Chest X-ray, PA view. Patient: 52 years old, sex F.
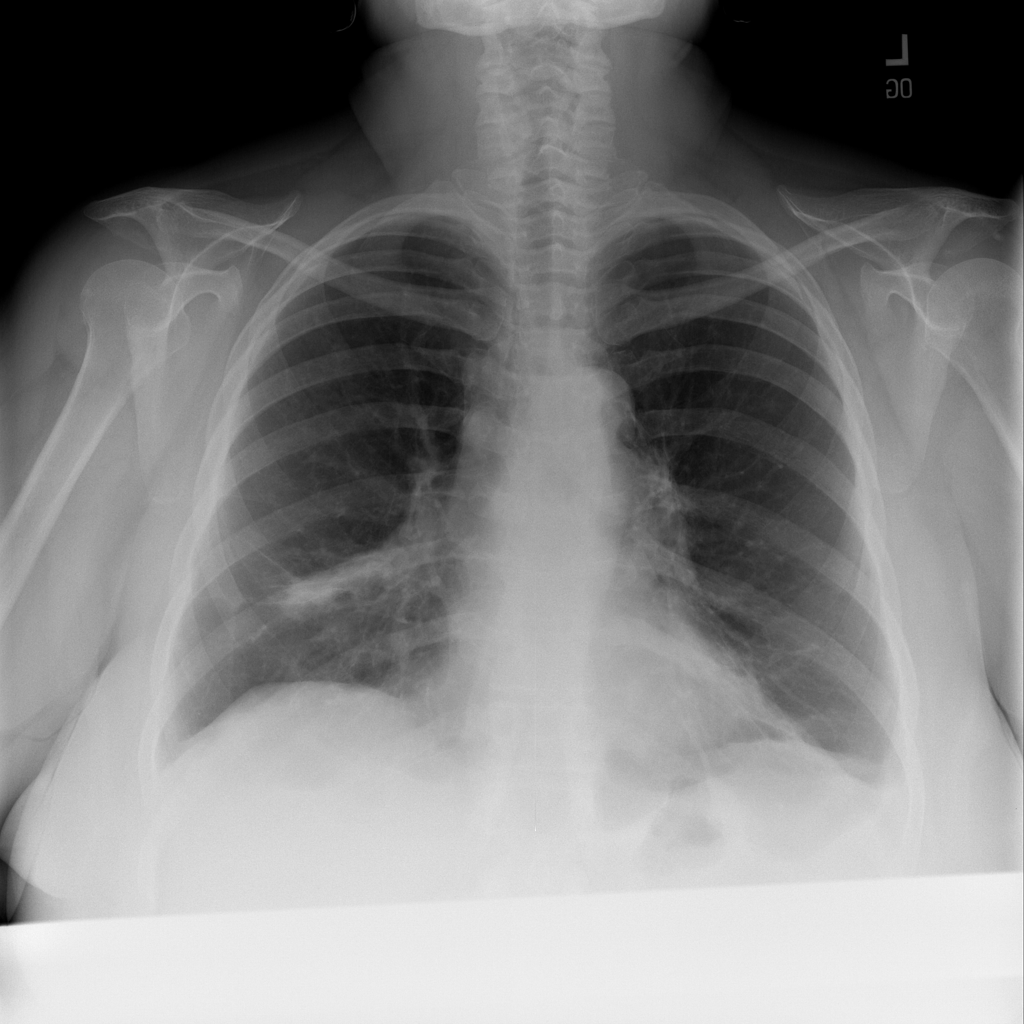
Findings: Atelectasis